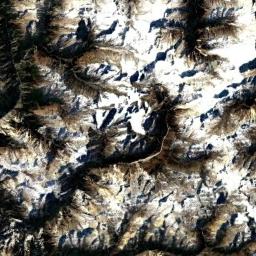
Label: snowberg